Interaction volume radius: 5 \u00c5
Interaction volume height: 35 \u00c5
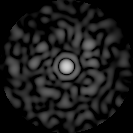
Disorder parameter: 0.8072